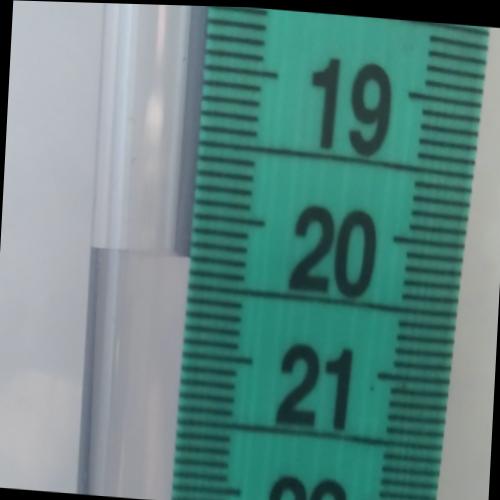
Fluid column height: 20.3 cm